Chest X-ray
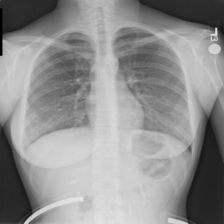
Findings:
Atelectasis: negative
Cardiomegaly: negative
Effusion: negative
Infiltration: negative
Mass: negative
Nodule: negative
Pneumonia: negative
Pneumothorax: negative
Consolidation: negative
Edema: negative
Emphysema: negative
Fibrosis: negative
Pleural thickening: negative
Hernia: negative